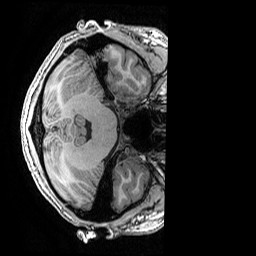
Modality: T1w
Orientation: axial
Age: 20
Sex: female
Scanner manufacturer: ge
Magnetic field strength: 3 T
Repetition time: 0.007 s
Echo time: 0.00342 s